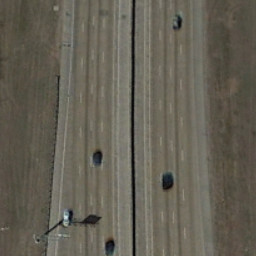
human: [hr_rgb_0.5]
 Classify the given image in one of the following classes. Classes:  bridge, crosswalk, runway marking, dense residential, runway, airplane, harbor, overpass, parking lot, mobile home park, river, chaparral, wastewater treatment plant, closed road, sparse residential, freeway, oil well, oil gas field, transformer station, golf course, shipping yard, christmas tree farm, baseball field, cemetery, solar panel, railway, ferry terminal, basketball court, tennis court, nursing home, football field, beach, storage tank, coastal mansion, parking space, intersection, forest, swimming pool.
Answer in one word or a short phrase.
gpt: freeway